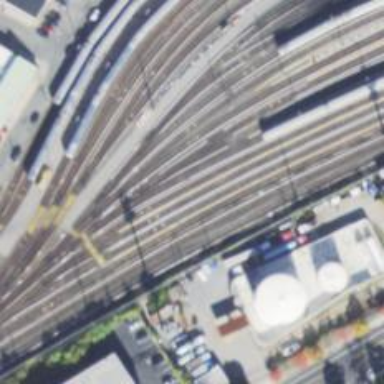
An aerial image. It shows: Electrified rail yard for railway service.